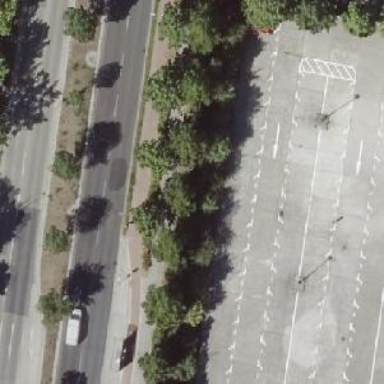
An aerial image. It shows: Avenue lined with deciduous broadleaved trees.